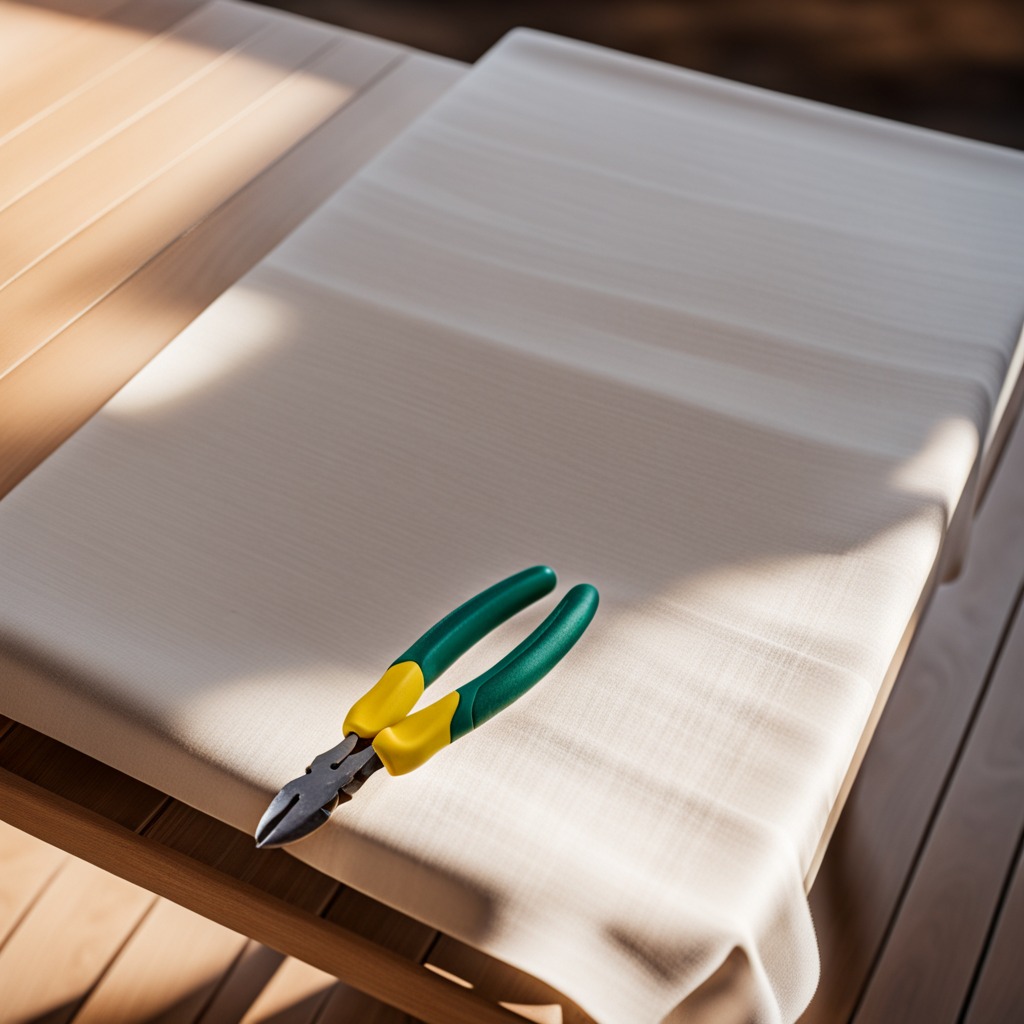
A plier is lying on a wooden table.